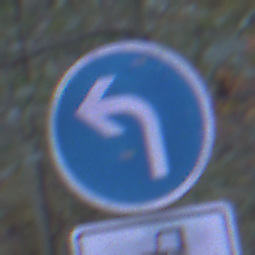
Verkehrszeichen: VorgeschriebeneFahrtrichtungLinks
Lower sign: MehrspurigeFahrzeugeFrei8
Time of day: Night
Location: Outdoor (Suburban)
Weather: PartlyCloudy
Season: NotSpecified
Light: Artificial